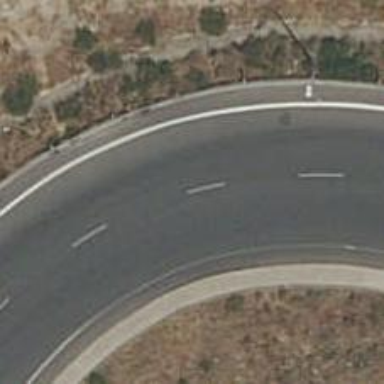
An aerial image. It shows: Roundabout on primary highway.